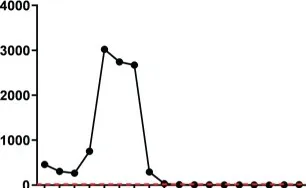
Changes in important indicators during the course of the disease. (A) Changes in level of tumor marker AFP during treatment, the red dotted line indicated normal level.
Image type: chart (chart)